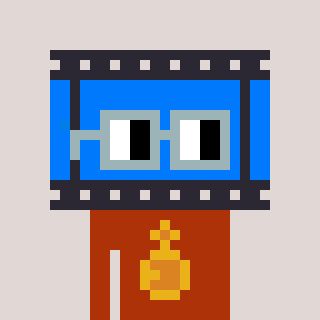
a pixel art character with square dark gray glasses, a film strip-shaped head and a hotbrown-colored body on a warm background